Question: I have a simple list with 'list-style-type: lower-latin;'
<URL>
'''
<ul>
<li>one</li>
<li>two</li>
<li>three</li>
<li>four</li>
<li>five</li>
</ul>
'''
## CSS
'''
ul
{
list-style-type: lower-latin;
}
'''
The problem is that by default, the list-style-type is right-aligned:

How can I make the letters left-align with css?
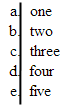
Answer: Add the property 'list-style-position: inside' to your ul rule and modify the margin and padding if necessary: <URL>